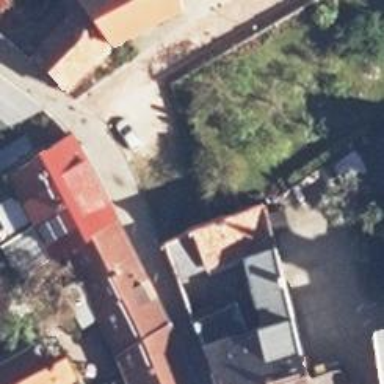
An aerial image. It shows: Pub building.